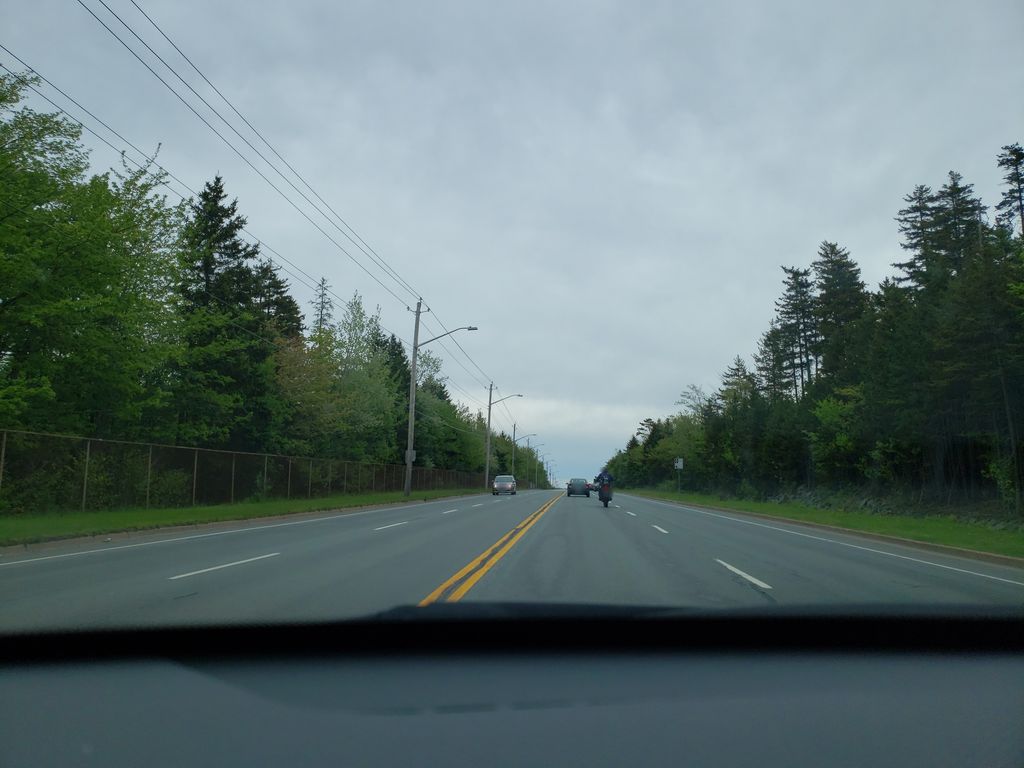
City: halifax